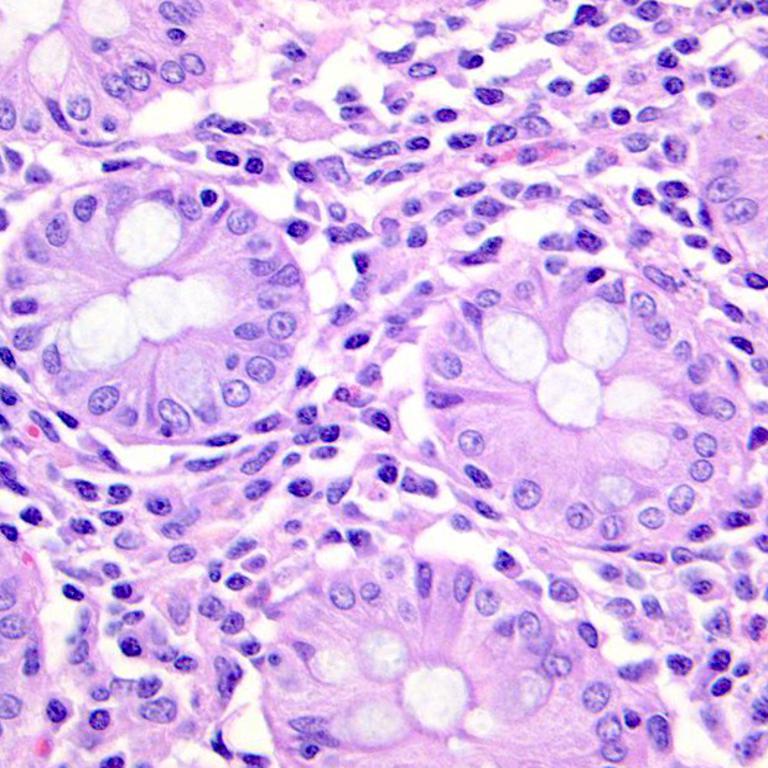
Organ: colon
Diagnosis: benign